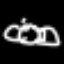
Label: frog